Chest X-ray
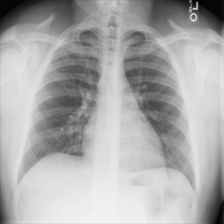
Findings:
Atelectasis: negative
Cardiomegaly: negative
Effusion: negative
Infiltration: negative
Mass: negative
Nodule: negative
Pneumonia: negative
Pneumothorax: negative
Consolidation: negative
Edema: negative
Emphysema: negative
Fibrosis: negative
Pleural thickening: negative
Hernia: negative